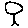
Label: tree